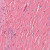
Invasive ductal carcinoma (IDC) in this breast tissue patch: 0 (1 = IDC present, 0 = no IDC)